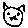
Label: cat